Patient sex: F
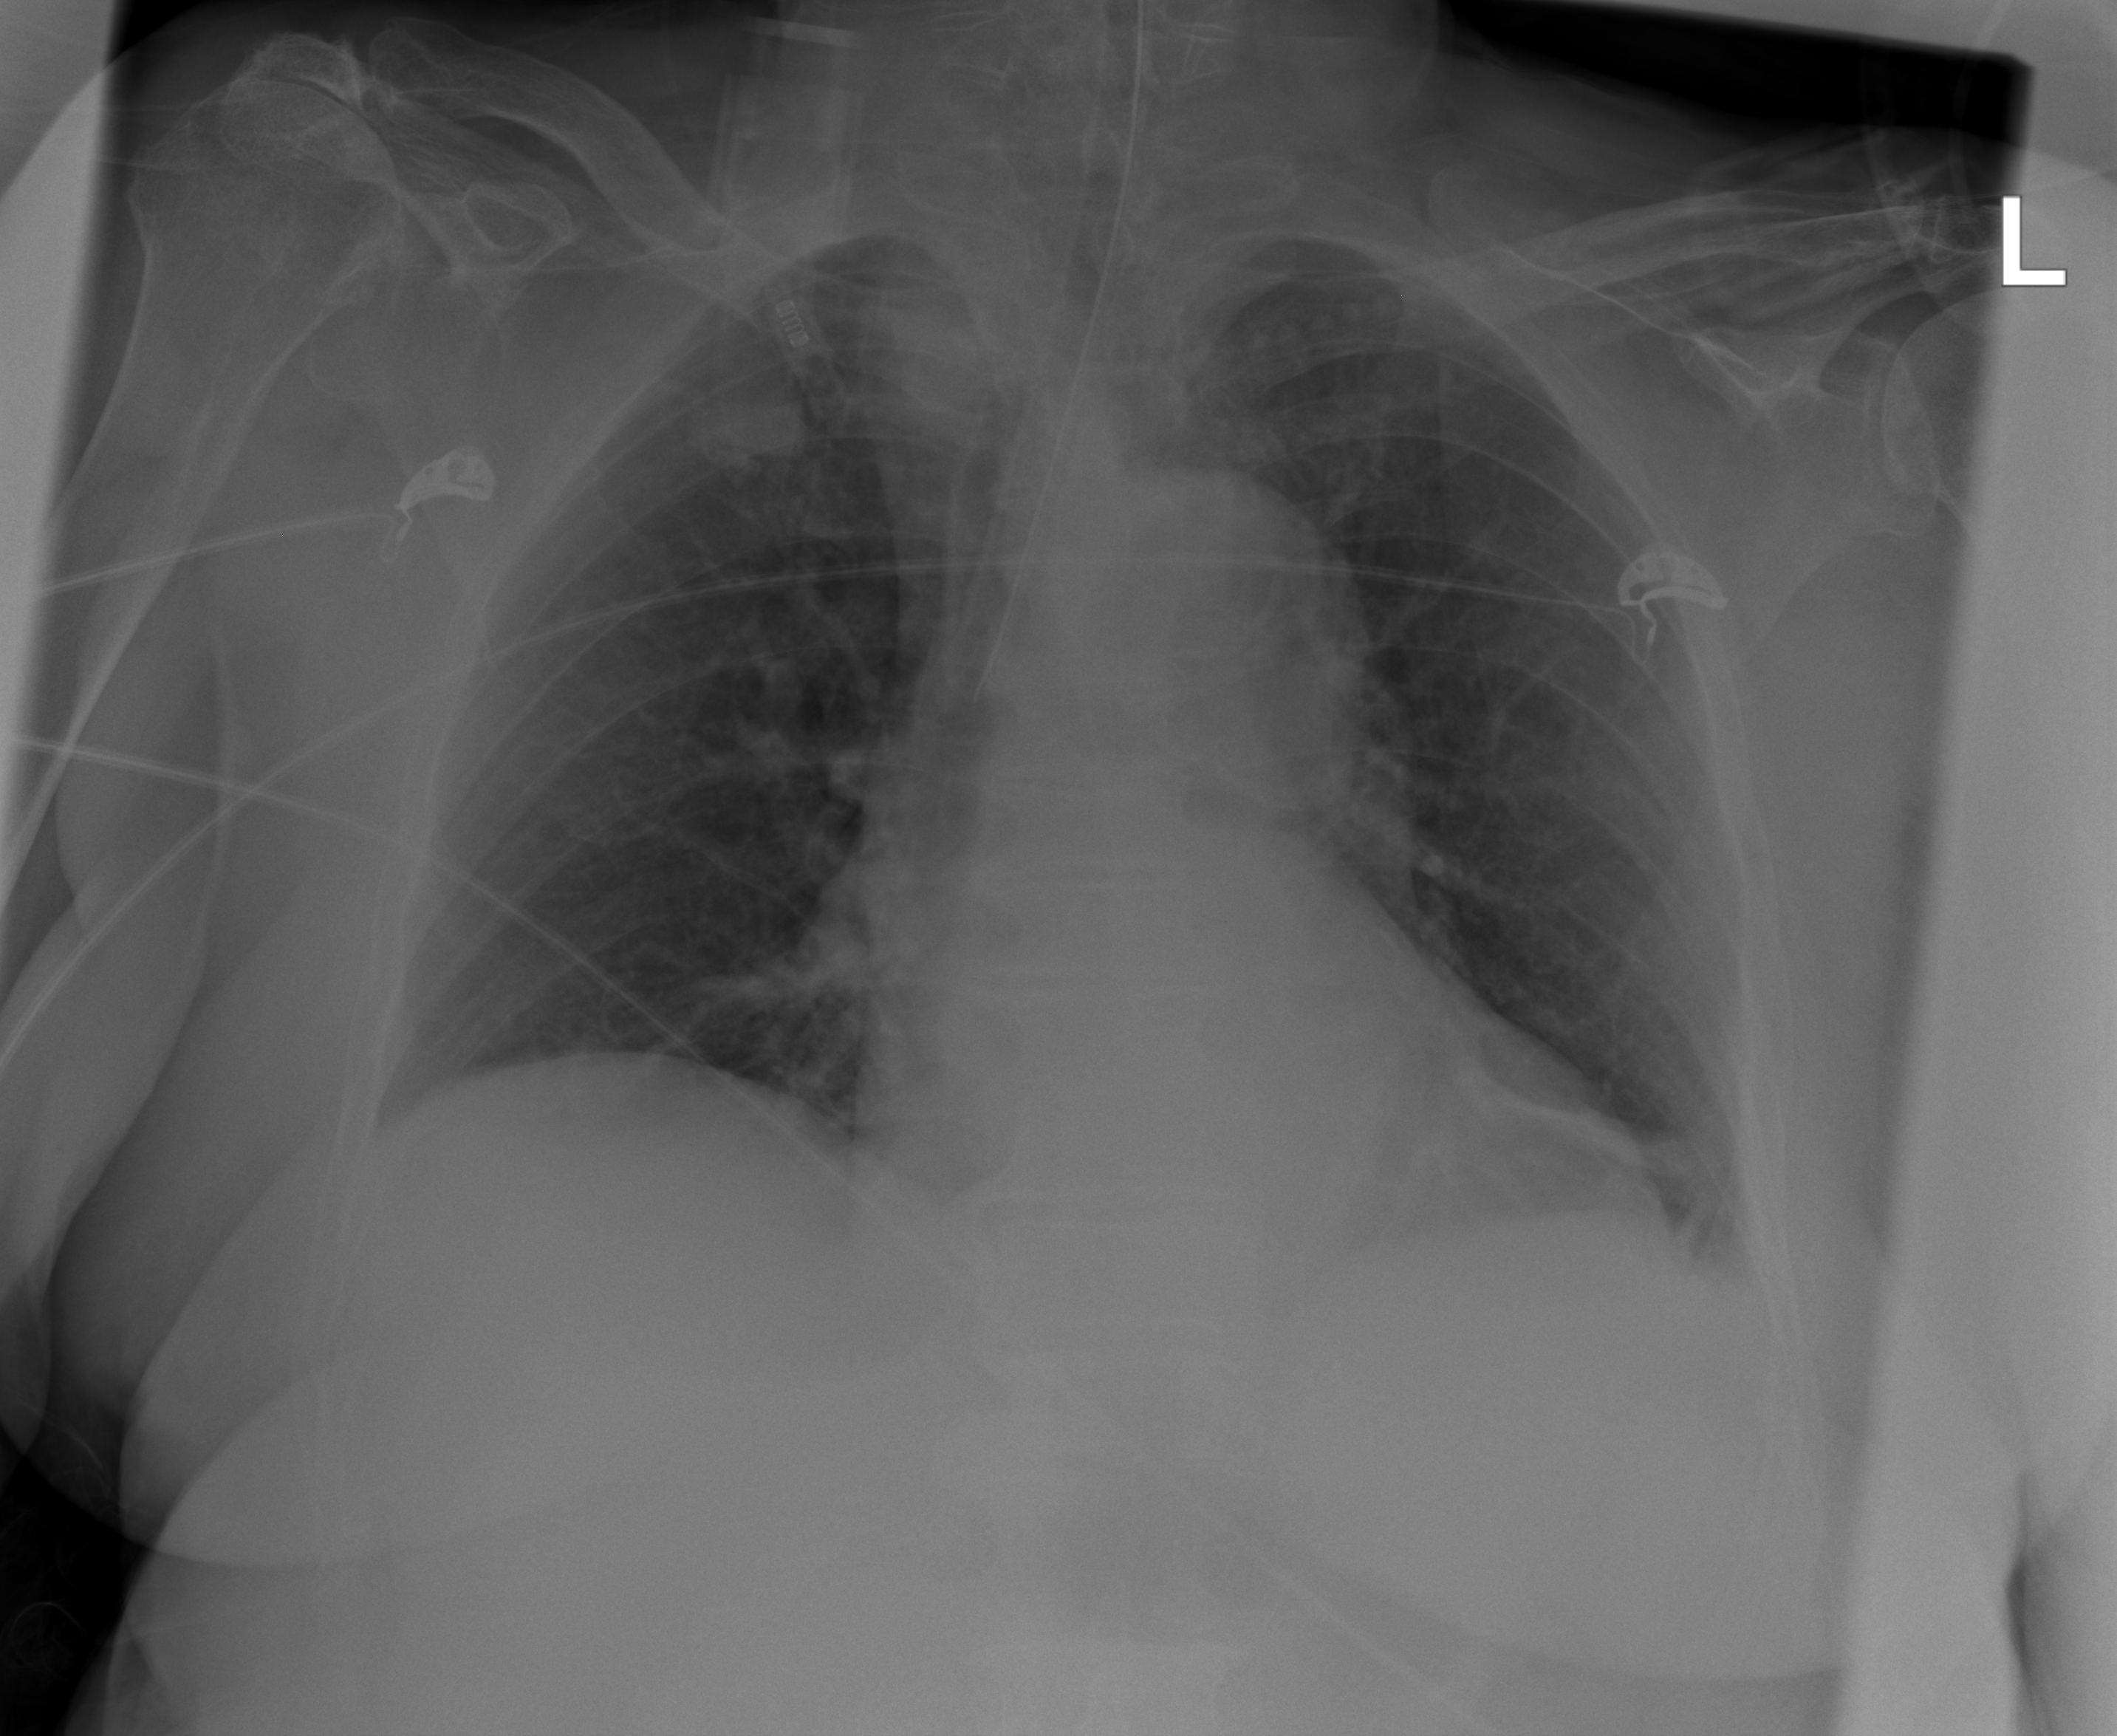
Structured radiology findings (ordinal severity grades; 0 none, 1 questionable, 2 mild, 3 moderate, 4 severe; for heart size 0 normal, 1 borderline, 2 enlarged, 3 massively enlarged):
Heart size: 0
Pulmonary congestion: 1
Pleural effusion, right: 0
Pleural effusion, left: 1
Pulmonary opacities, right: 0
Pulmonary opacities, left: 0
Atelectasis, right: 2
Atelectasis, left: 2